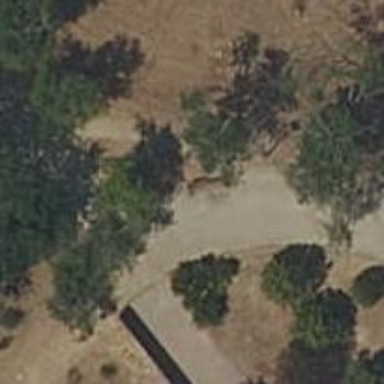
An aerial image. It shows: Unpaved footway.